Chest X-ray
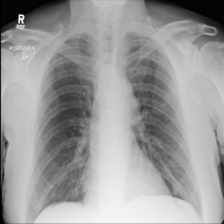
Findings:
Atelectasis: negative
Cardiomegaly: negative
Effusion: negative
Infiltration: negative
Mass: negative
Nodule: negative
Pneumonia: negative
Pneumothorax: negative
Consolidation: negative
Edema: negative
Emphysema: negative
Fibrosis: negative
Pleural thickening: negative
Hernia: negative